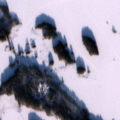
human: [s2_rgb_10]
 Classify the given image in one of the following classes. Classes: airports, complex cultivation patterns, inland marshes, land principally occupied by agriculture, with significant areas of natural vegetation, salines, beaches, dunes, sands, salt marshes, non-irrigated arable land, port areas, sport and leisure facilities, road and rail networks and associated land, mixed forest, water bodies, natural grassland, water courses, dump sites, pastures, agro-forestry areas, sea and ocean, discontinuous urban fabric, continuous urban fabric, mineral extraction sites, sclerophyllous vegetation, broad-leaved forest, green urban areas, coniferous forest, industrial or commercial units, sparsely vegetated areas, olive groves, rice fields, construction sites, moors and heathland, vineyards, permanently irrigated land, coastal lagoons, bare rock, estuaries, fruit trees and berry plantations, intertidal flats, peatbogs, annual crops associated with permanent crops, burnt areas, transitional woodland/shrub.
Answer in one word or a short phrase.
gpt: broad-leaved forest, mixed forest, water bodies